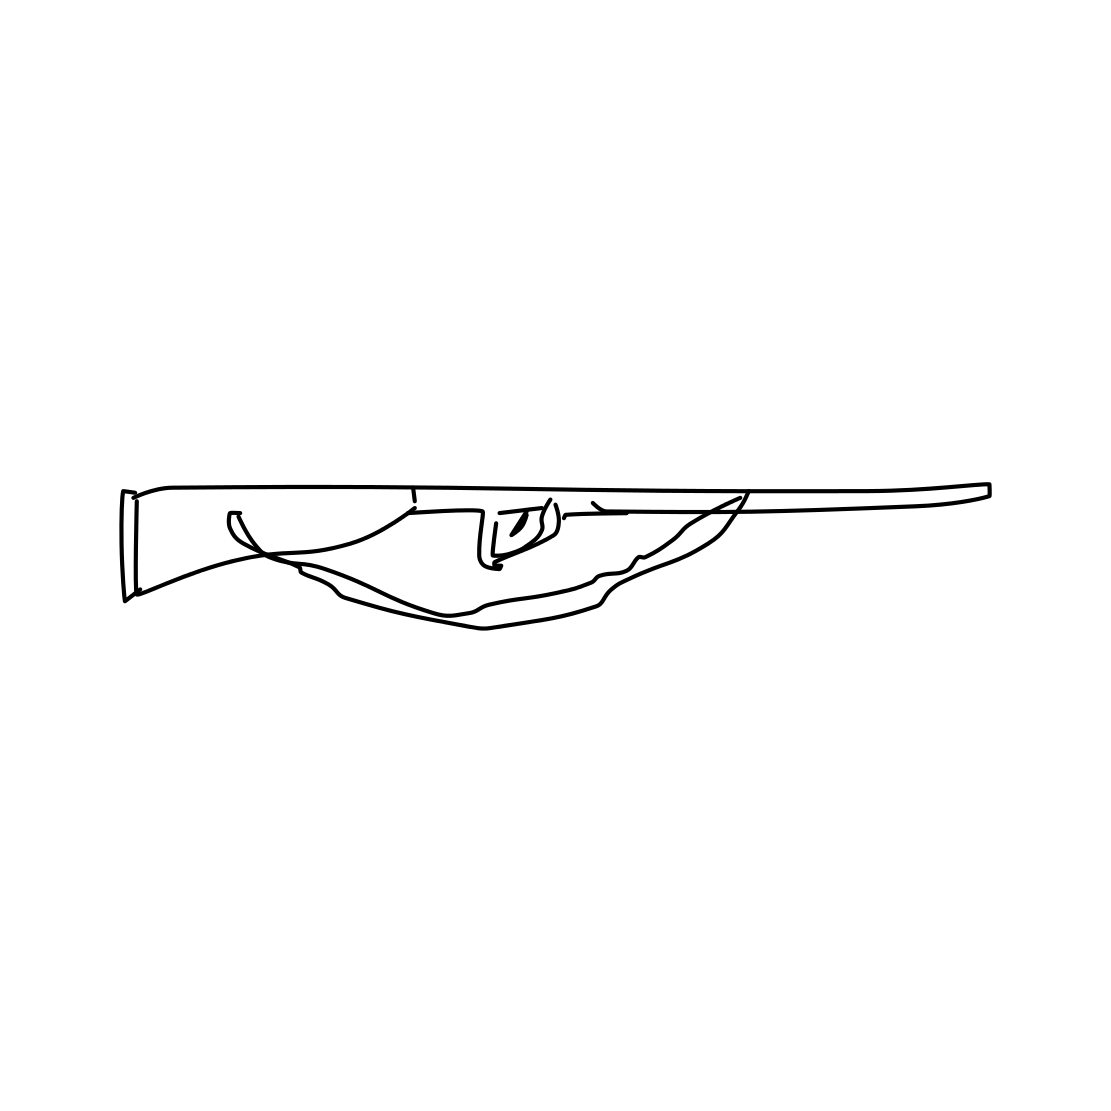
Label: rifle